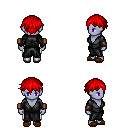
a pixel art fantasy rpg character, female body template, dark elf, purple skin, gray robe, white pants, red short bangs hairstyle, leather bracers, brown slippers, four views (front, back, left, right), 2x2 character sprite sheet, small pixel art, hard edges, no anti-aliasing